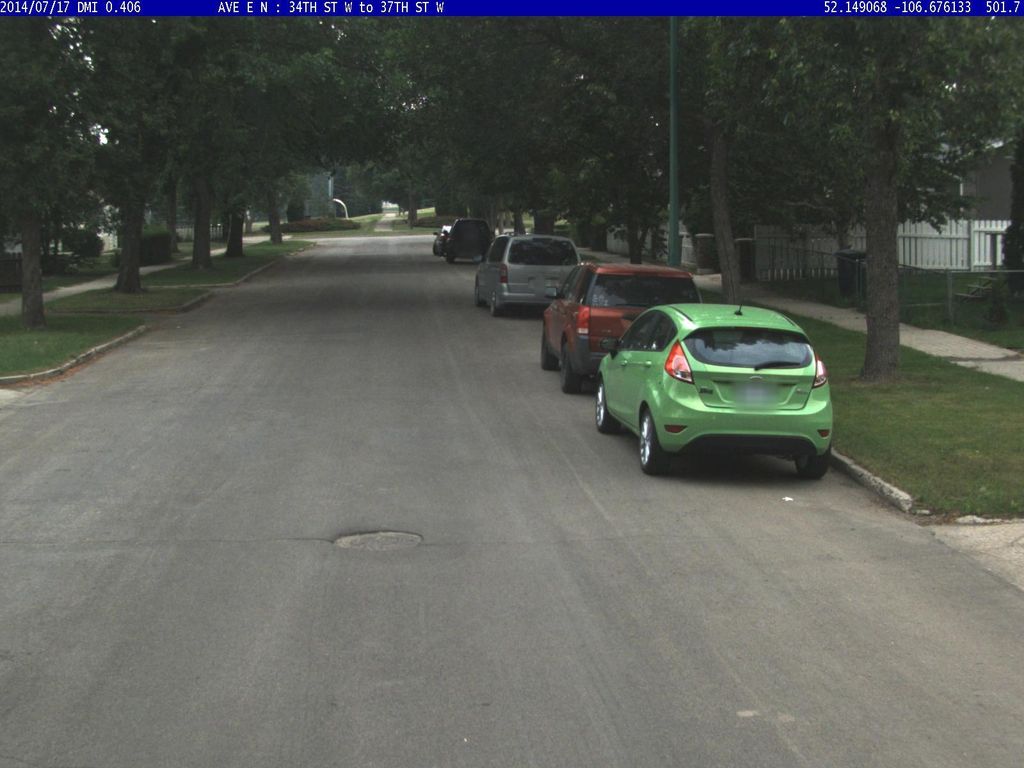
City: saskatoon